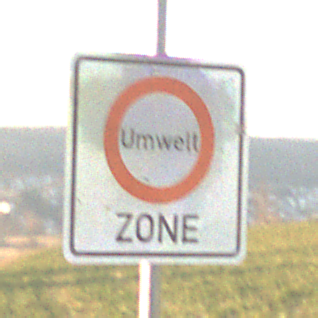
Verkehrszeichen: BeginnUmweltzone
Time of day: SunriseSunset
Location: Outdoor (Nature)
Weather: PartlyCloudy
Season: NotSpecified
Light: Natural